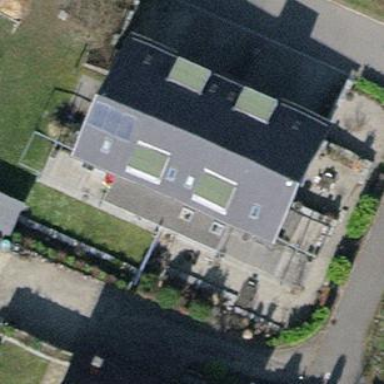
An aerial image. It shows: Semi-detached house with gabled roof.